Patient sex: M
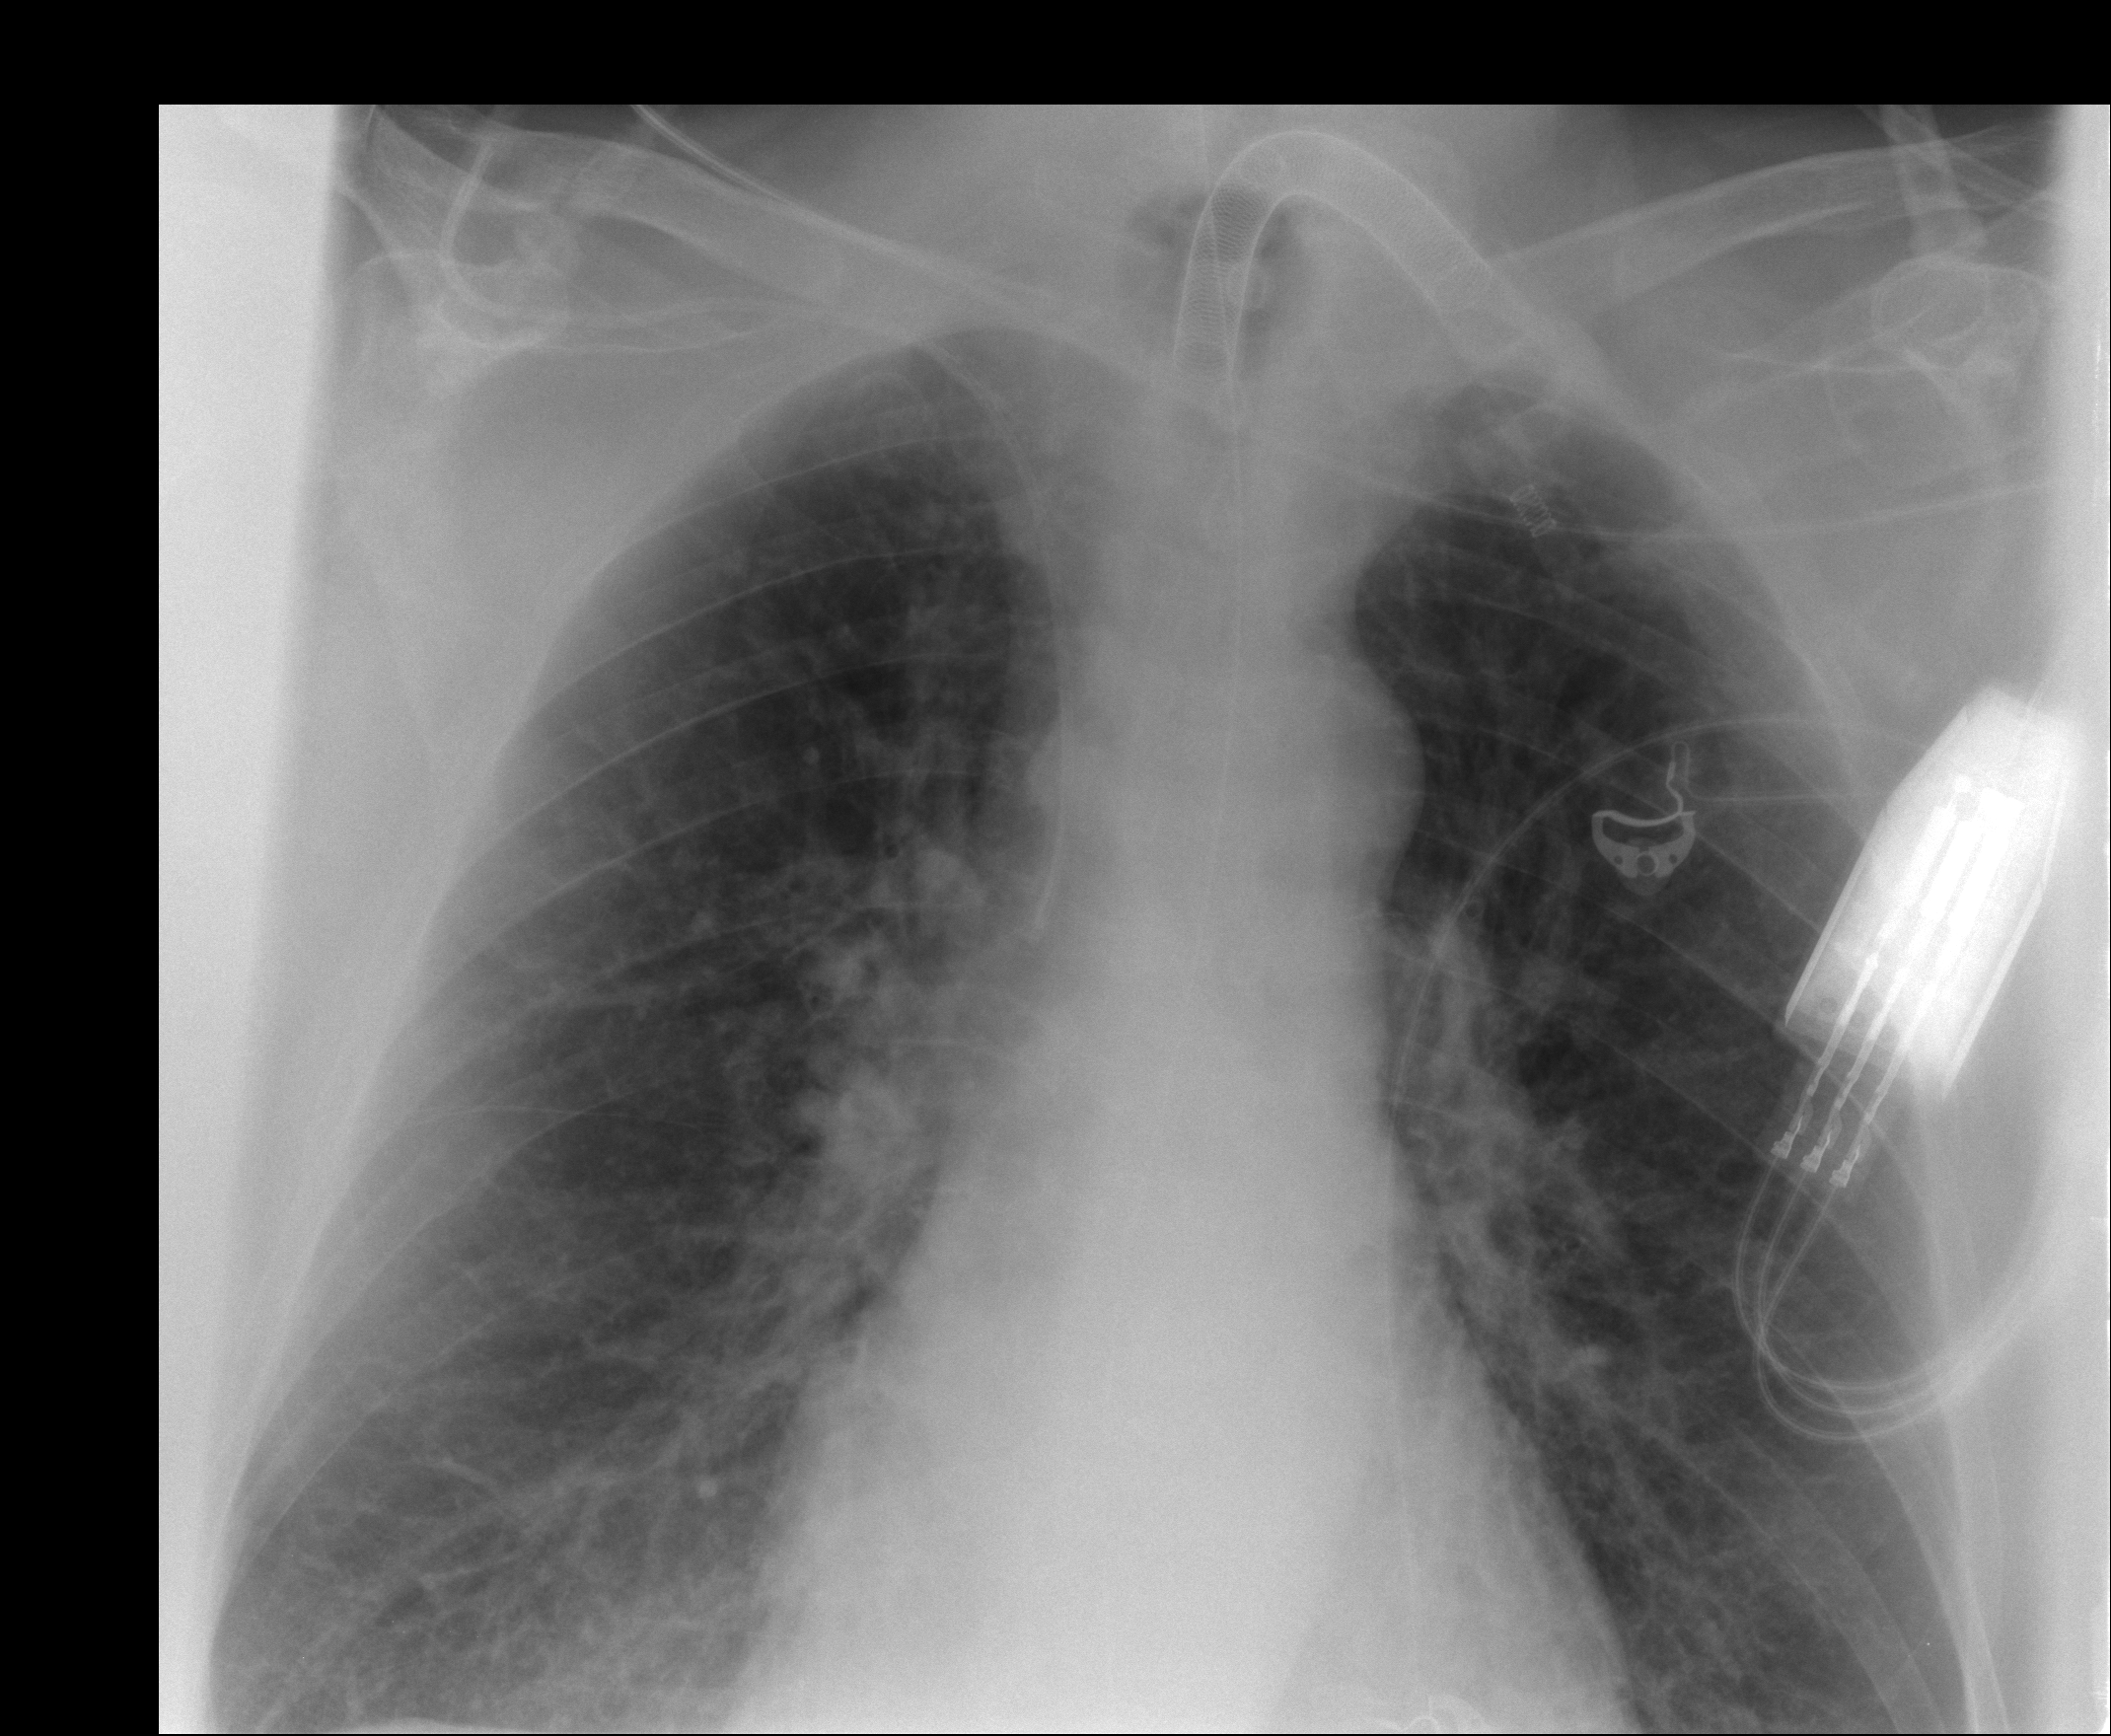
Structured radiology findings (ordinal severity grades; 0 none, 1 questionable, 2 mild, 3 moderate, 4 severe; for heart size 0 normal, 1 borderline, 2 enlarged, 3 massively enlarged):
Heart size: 0
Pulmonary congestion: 1
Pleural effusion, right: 0
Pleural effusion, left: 0
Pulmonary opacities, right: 2
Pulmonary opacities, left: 0
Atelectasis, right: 2
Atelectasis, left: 2